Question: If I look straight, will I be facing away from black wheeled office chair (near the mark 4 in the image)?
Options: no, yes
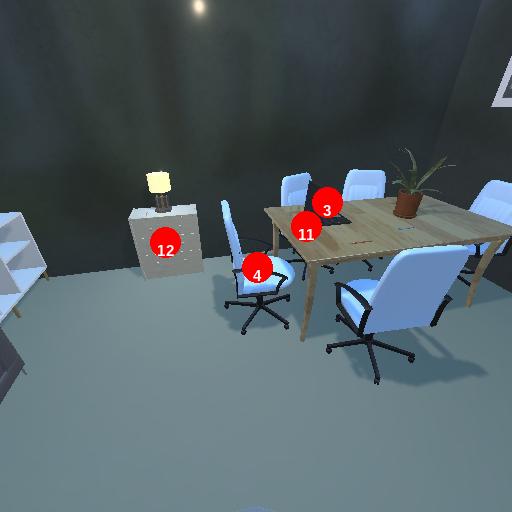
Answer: no